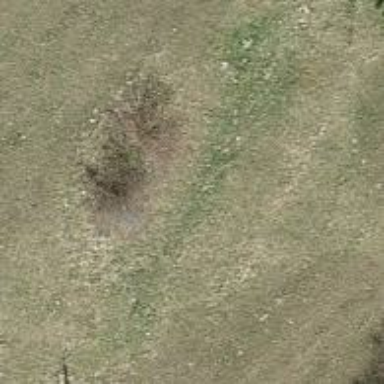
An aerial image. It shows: Single tag "natural: tree."